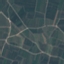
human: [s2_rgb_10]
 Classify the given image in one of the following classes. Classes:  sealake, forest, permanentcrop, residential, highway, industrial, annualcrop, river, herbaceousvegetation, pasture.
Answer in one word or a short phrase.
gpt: PermanentCrop